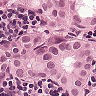
Metastatic tissue present: yes